Question: I have drawn two sets of axes which overlap, one being a zoomed version of the other. I want to draw lines between the corners of the zoomed axes and the corners of the rectangle it represents on the larger axes. However, the lines I'm drawing are slightly off position. I've tried to condense this into a simple example:
'''
import cartopy.crs as ccrs
import matplotlib.pyplot as plt
# Create a large figure:
fig = plt.figure(figsize=(10, 10))
# Add an axes set and draw coastlines:
ax1 = plt.axes([0.01, 0.49, 0.8, 0.5], projection=ccrs.PlateCarree())
ax1.set_global()
ax1.coastlines()
# Add a second axes set (overlaps first) and draw coastlines:
ax2 = plt.axes([0.45, 0.35, 0.4, 0.3], projection=ccrs.PlateCarree())
ax2.set_extent([-44, 45, -15, 45], crs=ccrs.PlateCarree())
ax2.coastlines()
# Draw the rectangular extent of the second plot on the first:
x = [-44, 45, 45, -44, -44]
y = [-15, -15, 45, 45, -15]
ax1.fill(x, y, transform=ccrs.PlateCarree(), color='#0323E4', alpha=0.5)
ax1.plot(x, y, transform=ccrs.PlateCarree(), marker='o')
# Now try and draw a line from the bottom left corner of the second axes set
# to the bottom left corner of the extent rectangle in the first plot:
transFigure = fig.transFigure.inverted()
coord1 = transFigure.transform(ax2.transAxes.transform([0, 0]))
coord2 = transFigure.transform(ax1.transData.transform([-45, -15]))
line = plt.Line2D((coord1[0], coord2[0]), (coord1[1], coord2[1]), transform=fig.transFigure)
fig.lines.append(line)
plt.show()
'''
With the following output:

I think this is because I am defining the shape/aspect of the axes explicitly when calling 'plt.axes()', and this shape does not match the shape of the cartopy axes as they are drawn with an aspect ratio designed to make the map look correct. I can tweak the shape of the axes in my call to 'plt.axes()' so that the aspect ratio matches that of the map and the line is drawn where I expect, but this is not easy to do! Is there a way I can account for this in the coordinate transform?
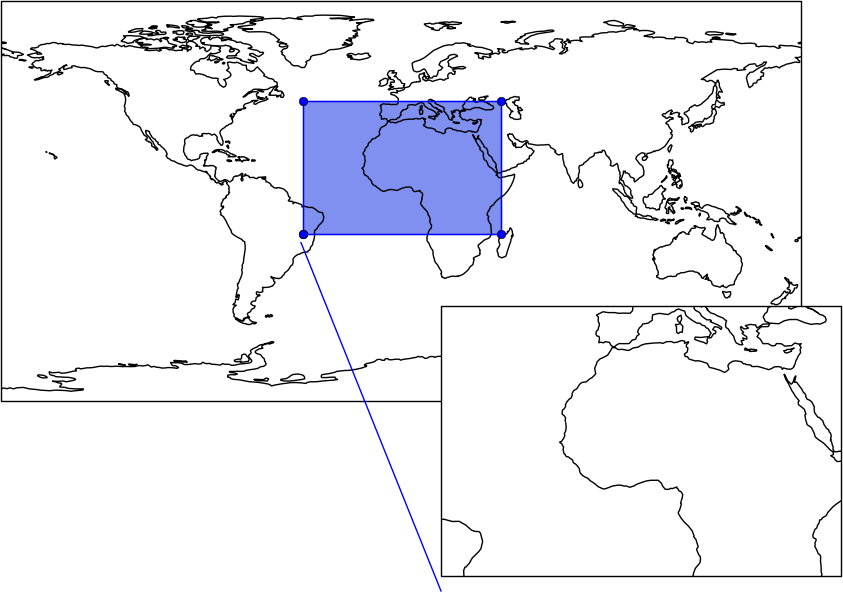
Answer: Not easily AFAIK, as you essentially want to define one point in one CS and the other in another (BlendedGenericTransform allows you to define your xs in one CS and ys in another, but not individual points).
As a result, the only solution I know of is to construct a transform which expects a certain number of points to transform. I've implemented a 2 point transformation class which transforms the first point given the first transform, and the second point with the other transform:
'''
import matplotlib.transform as mtrans
class TwoPointTransformer(mtrans.Transform):
is_affine = False
has_inverse = False
def __init__(self, first_point_transform, second_point_transform):
self.first_point_transform = first_point_transform
self.second_point_transform = second_point_transform
return mtrans.Transform.__init__(self)
def transform_non_affine(self, values):
if values.shape != (2, 2):
raise ValueError('The TwoPointTransformer can only handle '
'vectors of 2 points.')
result = self.first_point_transform.transform_affine(values)
second_values = self.second_point_transform.transform_affine(values)
result[1, :] = second_values[1, :]
return result
'''
With this I can then add a line expressed in the coordinates I care about:
'''
line = plt.Line2D(xdata=(-45, 0), ydata=(-15, 0),
transform=TwoPointTransformer(ax1.transData, ax2.transAxes))
'''
Note: I believe there to be an issue with the matplotlib caching of lines with non-affine transforms such as this. This problem manifests itself when we resize the figure. As a result, the simplest solution to this is to also add the line:
'''
fig.canvas.mpl_connect('resize_event', lambda v: line.recache())
'''
Which will re-compute the line each time the figure is resized.
This should do the trick for you.
HTH